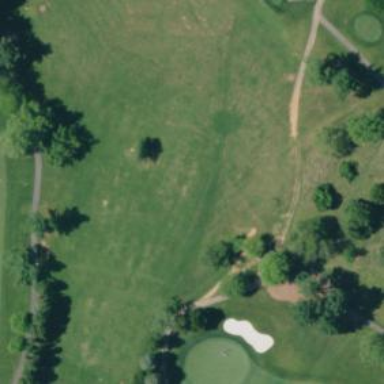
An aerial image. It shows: Grassy area designated as driving range for golf.